九年级 · 度量几何学
如图, 等腰 Rt $\triangle A B C$ 中, $\angle B A C=90^{\circ}$, 点 $D$ 是 $\triangle A B C$ 外一点,分别以 $B D, C D$ 为斜边作两个等腰直角 $\triangle B D E$ 和 $\triangle C D F$, 并使点 $F$ 落在 $B C$ 上, 点 $E$ 落在 $\triangle A B C$ 的内部, 连结 $E F$. 若 $\tan \angle F D B=\frac{5}{2}$, 则 $\triangle$

$A B E$ 与 $\triangle D E F$ 的面积之比为 ( )

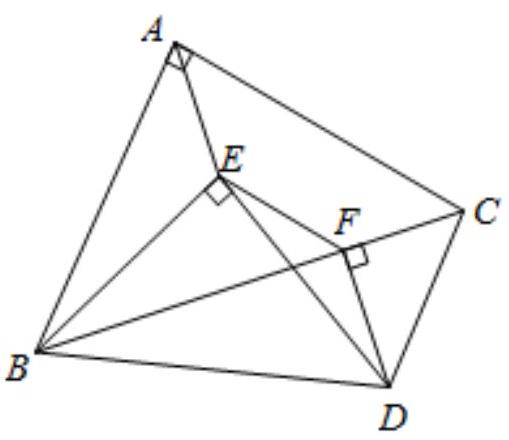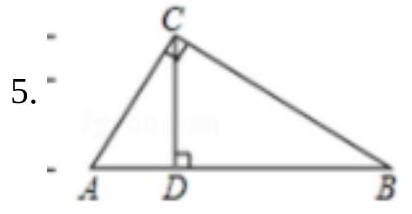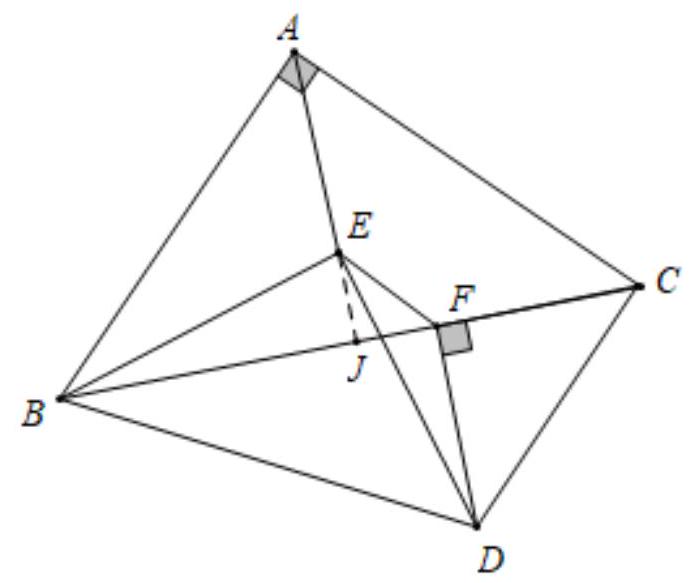
A. $\frac{7}{4}$

B. $\frac{7}{3}$

C. $\frac{5}{2}$

D. 3

答案: B
解析: 解: 如图, 延长 $A E$ 交 $B C$ 于点 $J$.

在 Rt $\triangle B D F$ 中, $\tan \angle B D F=\frac{B F}{D F}=\frac{5}{2}$,

$\therefore$ 可以假设 $B F=5 a, D F=2 a$,

$\because \triangle C D F$ 是等腰直角三角形,

$\therefore C F=D F=2 a, C D=2 \sqrt{2} a$,

$\because \triangle A B C, \triangle B D E$ 都是等腰直角三角形,

$\therefore \angle A B C=\angle E B D=45^{\circ}, \frac{B D}{B E}=\frac{B C}{B A}=\sqrt{2}$,

$\therefore \angle D B C=\angle E B A$,

$\therefore \triangle B D C \sim \triangle E B A$,

$\therefore \frac{C D}{A E}=\frac{B C}{A B}=\sqrt{2}, \angle B C D=\angle B A E=45^{\circ}$,

$\therefore A E=\frac{\sqrt{2}}{2} C D=2 a$,

$\because \angle B A C=90^{\circ}$,

$\therefore \angle B A E=\angle C A E=45^{\circ}$,

$\because A B=A C$,

$\therefore A J \perp B C, B J=C J=\frac{7}{2} a$,

$\therefore S_{\triangle A B E}=\frac{1}{2} \cdot A E \cdot B J=\frac{1}{2} \times 2 a \times \frac{7}{2} a=\frac{7}{2} a^{2}$,
$\because A J=B J=C J=\frac{7}{2} a$

$\therefore E J=A J-A E=\frac{3}{2} a$,

$\therefore S_{\triangle D E F}=S_{\triangle B D F}+S_{\triangle B F E}-S_{\triangle B D E}=\frac{1}{2} \times 5 a \times 2 a+\frac{1}{2} \times 5 a \times \frac{3}{2} a-\frac{1}{2} \times \sqrt{29} a \times \frac{\sqrt{29}}{2} a=\frac{3}{2} a^{2}$,

$\therefore \frac{S_{\triangle A B E}}{S_{\triangle D E F}}=\frac{\frac{7}{2} a^{2}}{\frac{3}{2} a^{2}}=\frac{7}{3}$,

故选: $B$.

如图, 延长 $A E$ 交 $B C$ 于点 J.在 $R t \triangle B D F$ 中, $\tan \angle B D F=\frac{B F}{D F}=\frac{5}{2}$, 可以假设 $B F=5 a, D F=2 a$, 分别求出 $\triangle A B E, \triangle D E F$ 的面积, 可得结论.

本题考查相似三角形的判定和性质, 等腰直角三角形的性质, 解直角三角形等知识, 解题的关键是学会利用参数构建方程解决问题.